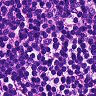
Metastatic tissue present: no